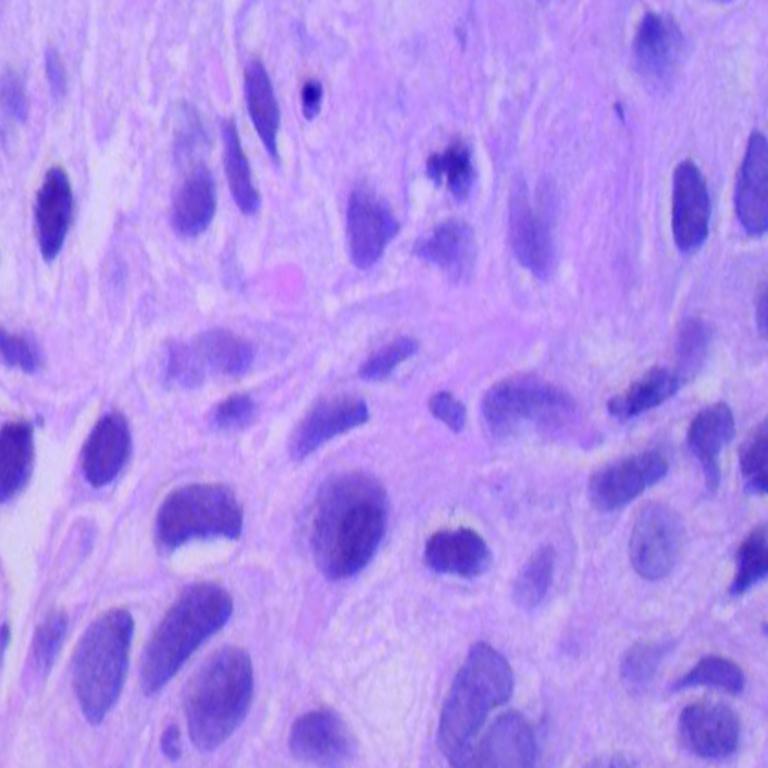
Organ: lung
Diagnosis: squamous carcinomas